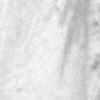
Label: change